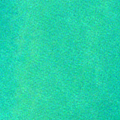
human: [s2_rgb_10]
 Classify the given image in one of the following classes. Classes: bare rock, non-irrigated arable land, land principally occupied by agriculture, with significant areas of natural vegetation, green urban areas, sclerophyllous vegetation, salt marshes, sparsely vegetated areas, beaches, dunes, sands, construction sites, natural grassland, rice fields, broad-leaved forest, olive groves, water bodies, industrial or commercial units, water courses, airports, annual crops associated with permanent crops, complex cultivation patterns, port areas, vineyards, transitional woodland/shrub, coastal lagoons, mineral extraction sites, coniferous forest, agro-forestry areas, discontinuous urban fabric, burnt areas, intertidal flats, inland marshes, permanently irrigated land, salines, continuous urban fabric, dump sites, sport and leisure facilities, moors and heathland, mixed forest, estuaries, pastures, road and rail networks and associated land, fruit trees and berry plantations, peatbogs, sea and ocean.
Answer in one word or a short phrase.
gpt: sea and ocean